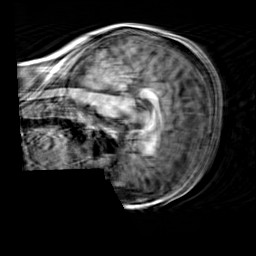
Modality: T1w
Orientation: sagittal
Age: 25
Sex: female
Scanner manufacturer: siemens
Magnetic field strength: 3 T
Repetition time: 2.3 s
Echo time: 0.00303 s